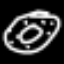
Label: donut